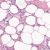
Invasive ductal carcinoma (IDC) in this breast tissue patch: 0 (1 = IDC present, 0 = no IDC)